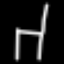
Label: chair